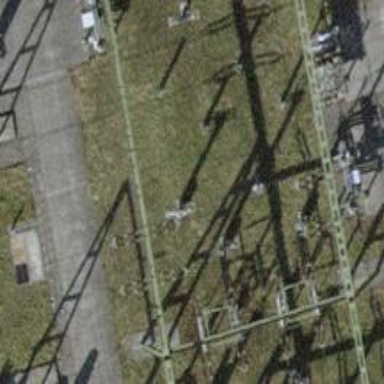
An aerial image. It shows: Power line is depicted.